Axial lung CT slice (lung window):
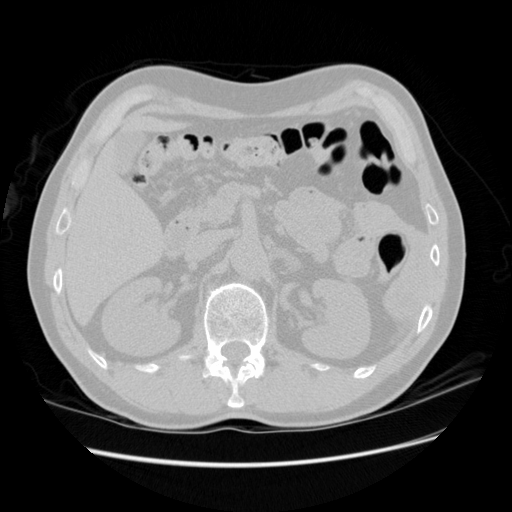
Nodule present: no